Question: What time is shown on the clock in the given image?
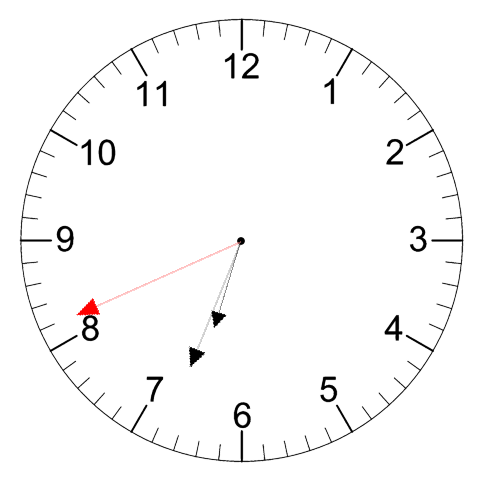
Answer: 06:33:41